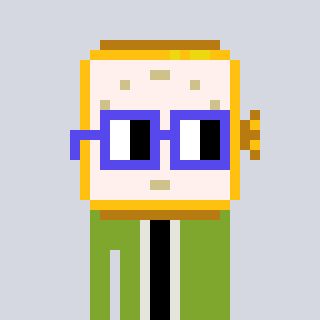
a pixel art character with square blue glasses, a watch-shaped head and a slimegreen-colored body on a cool background